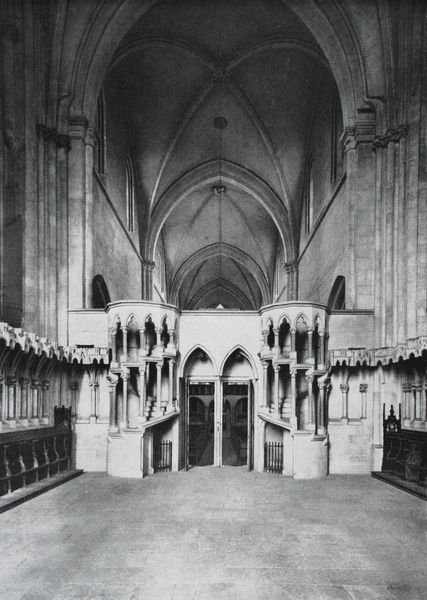
Titel: Blick vom Westchor in die Gewölbe des Mittelschiffs
Standort: Naumburg (Saale)
Institution: Dom
Schlagwörter: dunkel, schatten, weiß, fenster, hell, licht, pfeiler, raum, schwarz, säulen, tür, zeichnung, gebäude, wand, architektur, stein, steine, innenraum, gitter, kirche, boden, innen, gotik, schiff, bogen, zwei, leer, mauer, türe, platz, bank, empore, kuppel, treppe, treppen, gestühl, detail, verzierung, durchgang, innenansicht, hoch, tor, halle, foto, fotografie, bögen, fussboden, eingang, gewölbe, türme, dom, schlicht, schwarz-weiss, fliesen, bleistift, altar, hauptschiff, kapitelle, kathedrale, langhaus, chorschranke, kirchenschiff, kreuzrippen, kreuzrippengewölbe, lettner, mittelschiff, putz, dienste, gotisch, kanzel, kreuzgewölbe, spitzbogen, spitzbögen, mauern, simse, chor, kapelle, wendeltreppe, steinboden, joch, aufnahme, doppelt, bauwerk, krypta, hallenkirche, vierung, längsschiff, architekur, wendeltreppen, chorgestühl, segmente, abtrennung, naumburg, innenaufnahme, arco, empre, kirchengestühl, vierug